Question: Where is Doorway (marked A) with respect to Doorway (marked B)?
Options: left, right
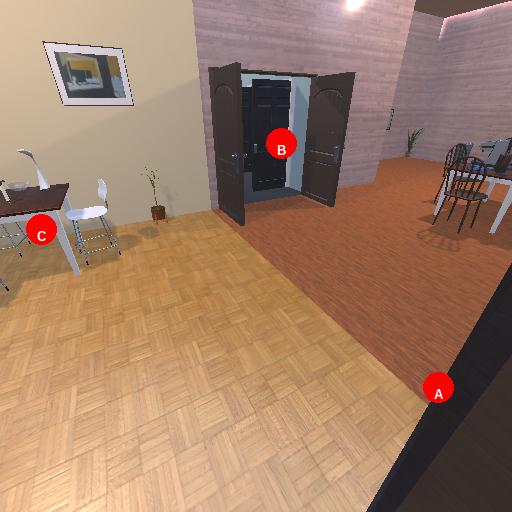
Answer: left